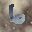
Label: 6